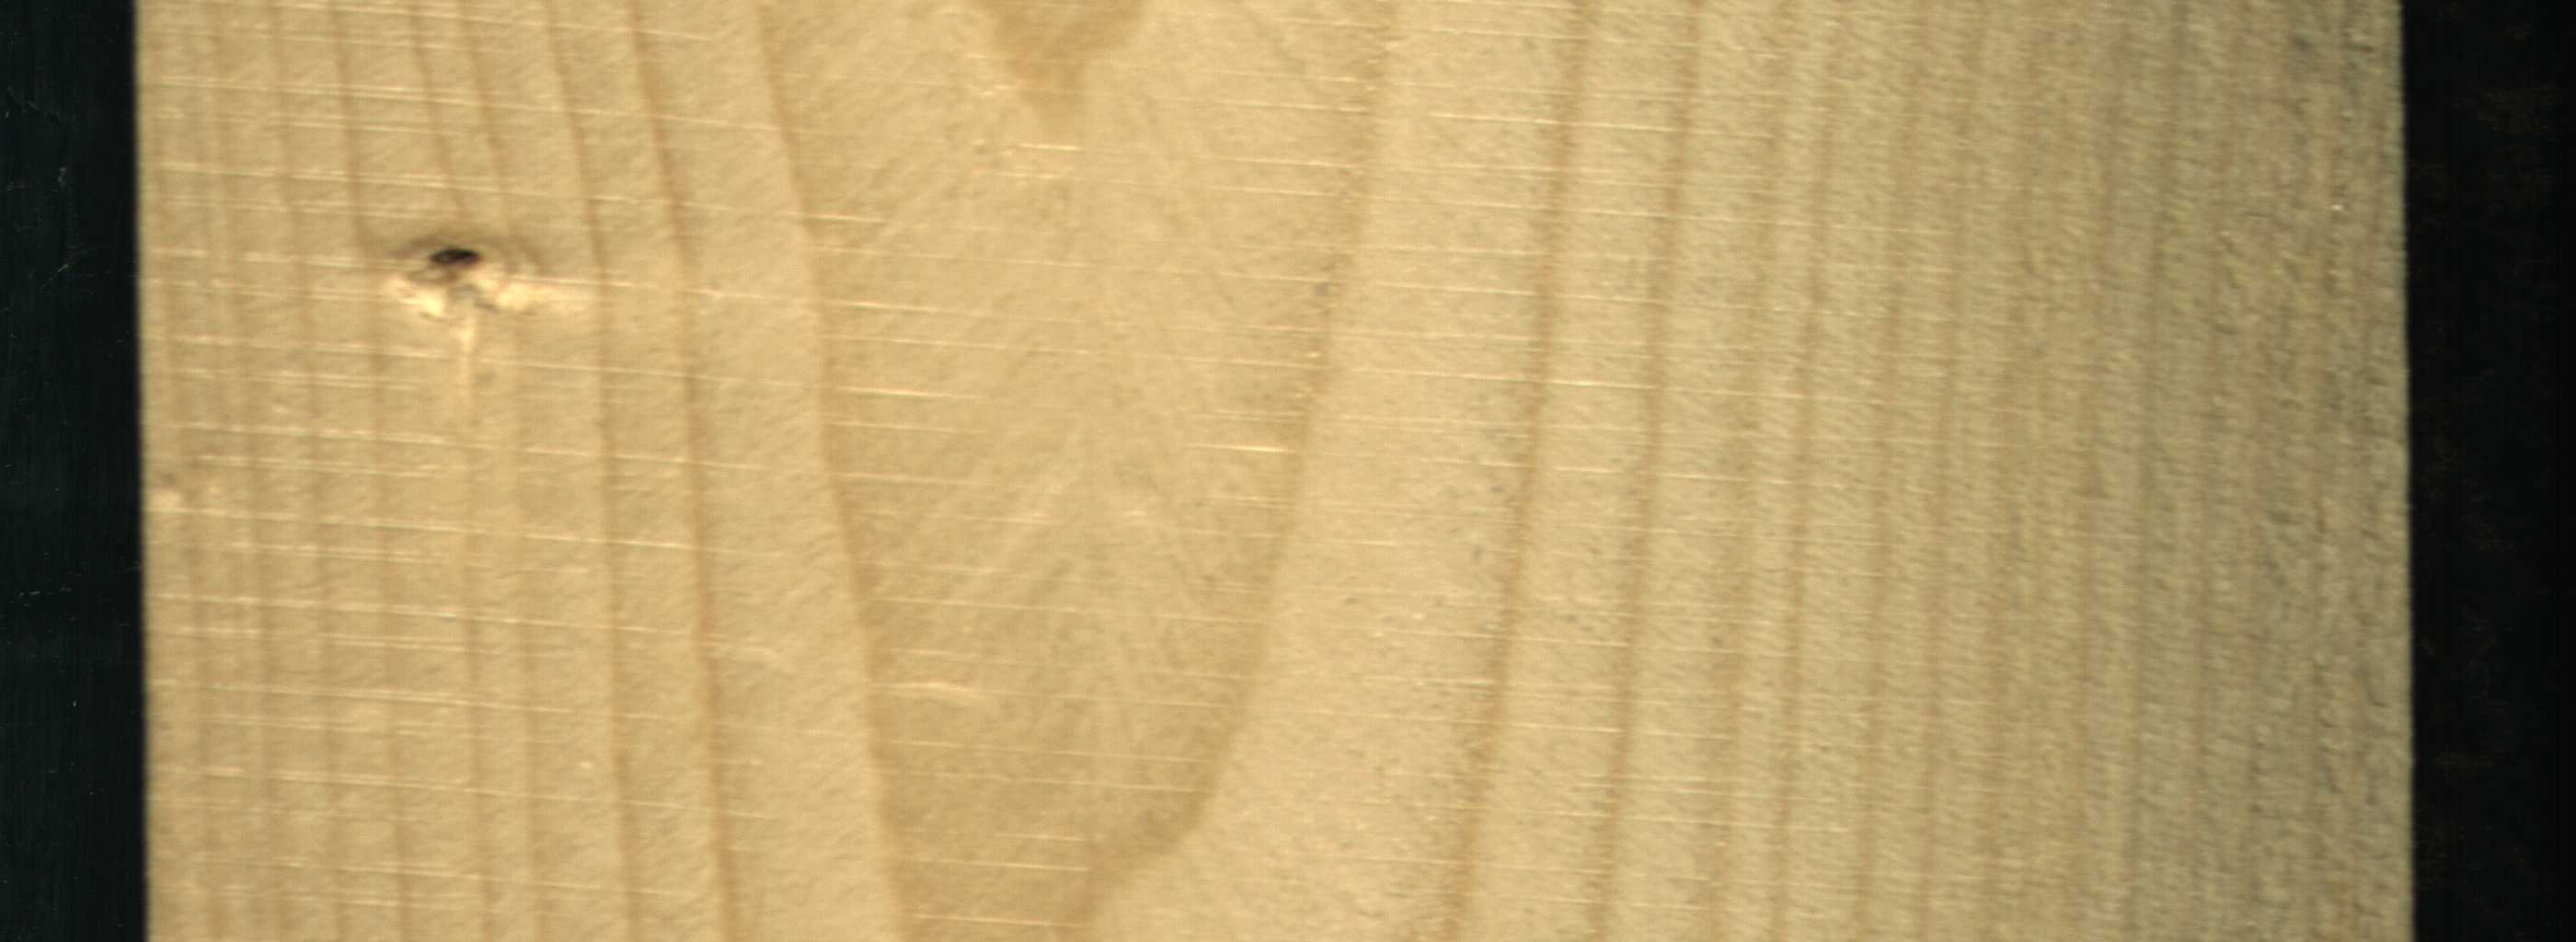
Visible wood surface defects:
Dead_Knot